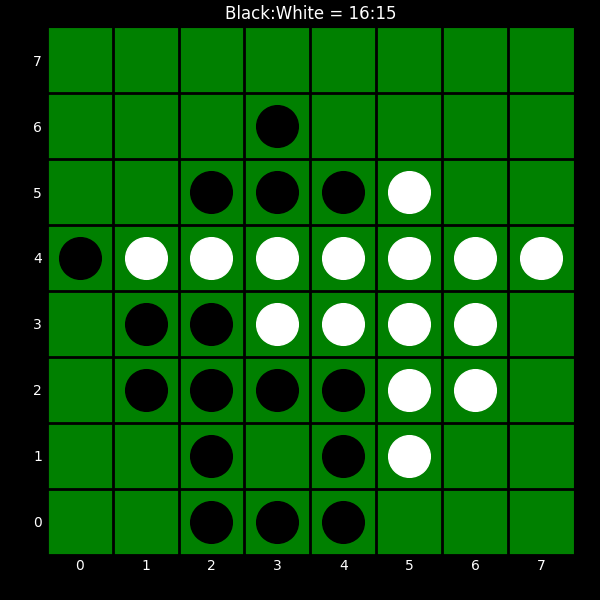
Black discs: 16
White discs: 15